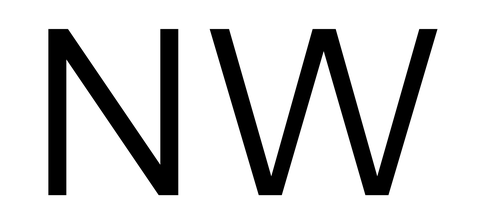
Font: InstrumentSans_Regular